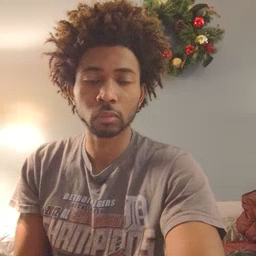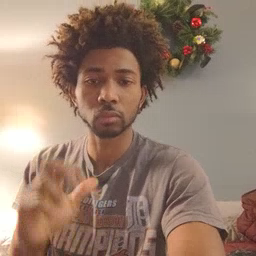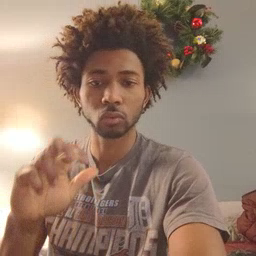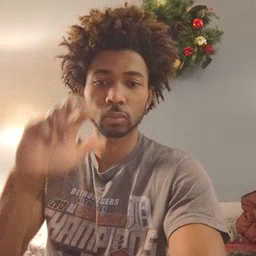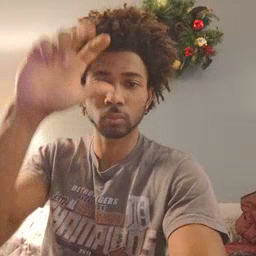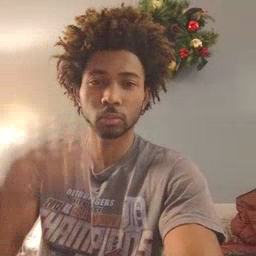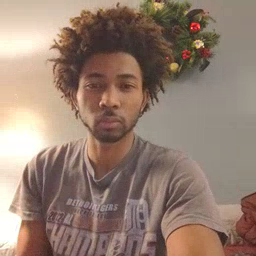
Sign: stairs